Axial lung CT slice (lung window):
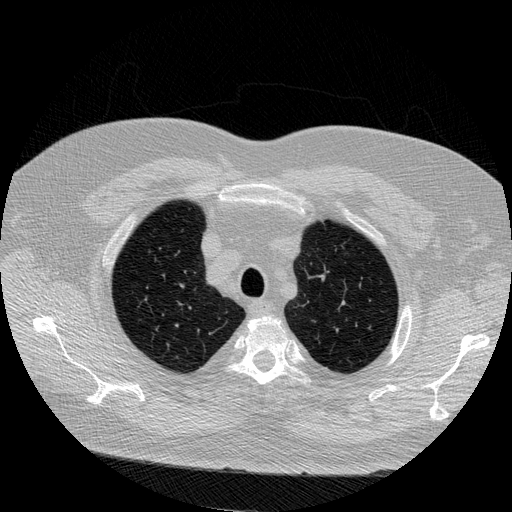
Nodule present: no